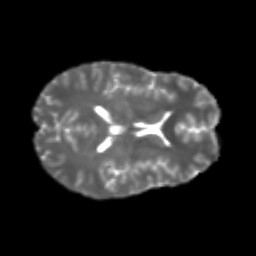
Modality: T2w
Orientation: axial
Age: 21
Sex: female
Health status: healthy
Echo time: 0.074 s